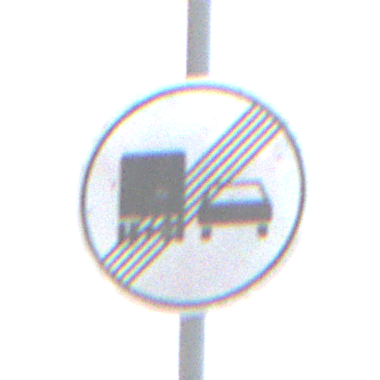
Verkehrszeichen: EndeUeberholverbotKraftfahrzeuge
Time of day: Night
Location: Outdoor (Nature)
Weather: Overcast
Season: NotSpecified
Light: Artificial